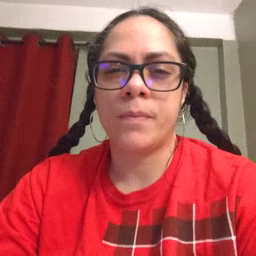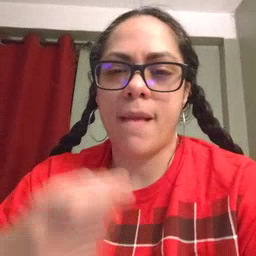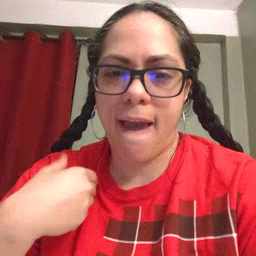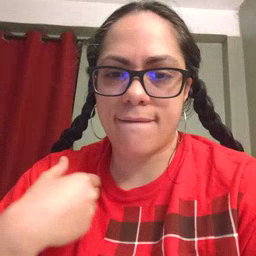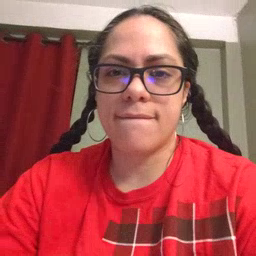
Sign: have